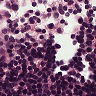
Metastatic tissue present: no